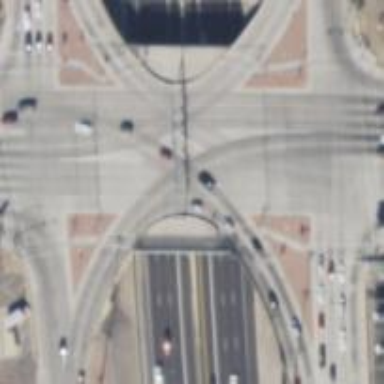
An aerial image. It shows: Secondary link road crossing over bridge.